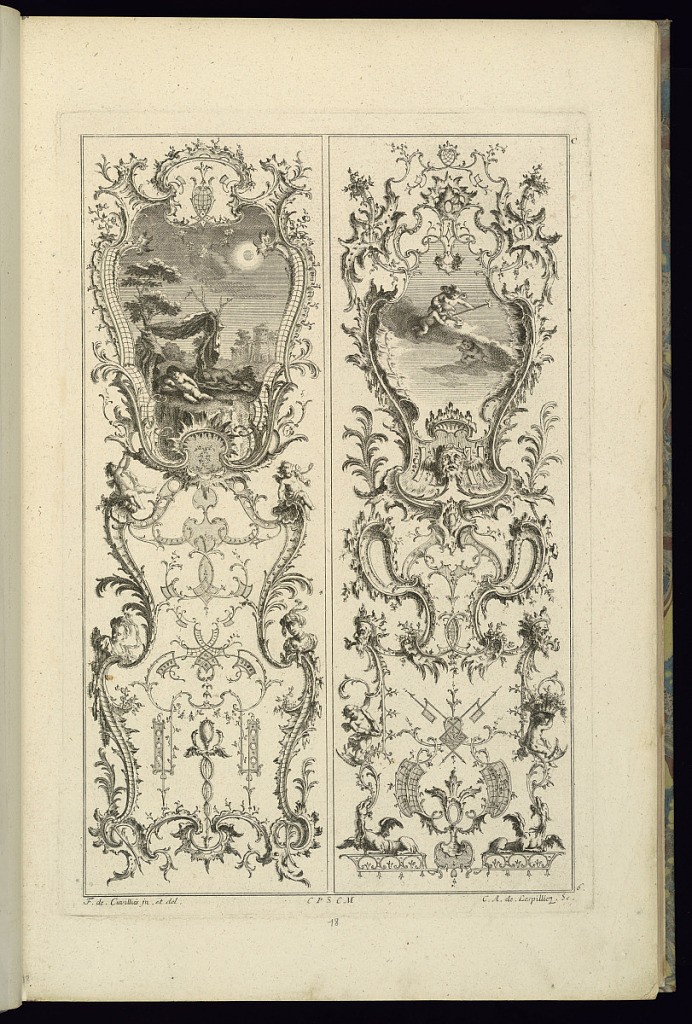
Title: Design for Two Panels of Ornament
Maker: François de Cuvilliés the Elder, Belgian, 1695 - 1768
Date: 1745
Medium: Etching and engraving on off-white laid paper
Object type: Print
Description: Design for two vertical panels of ornament. The left panel features a cartouche with a scene of putti sleeping underneath a canopy held up by trees; the right panel depicts putti among the clouds. The plate is signed and numbered.